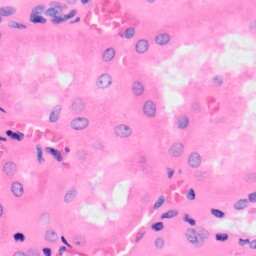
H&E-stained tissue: Kidney